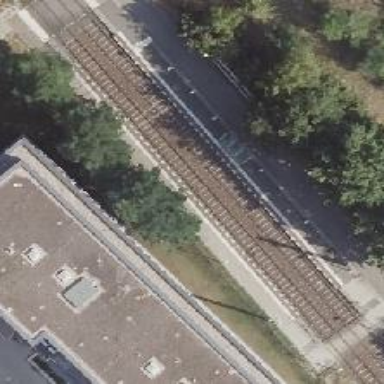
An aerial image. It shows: Public transport shelter.